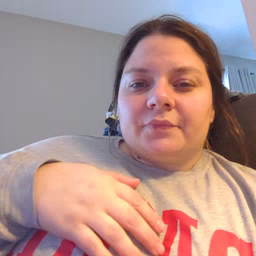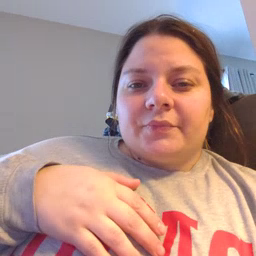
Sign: bye